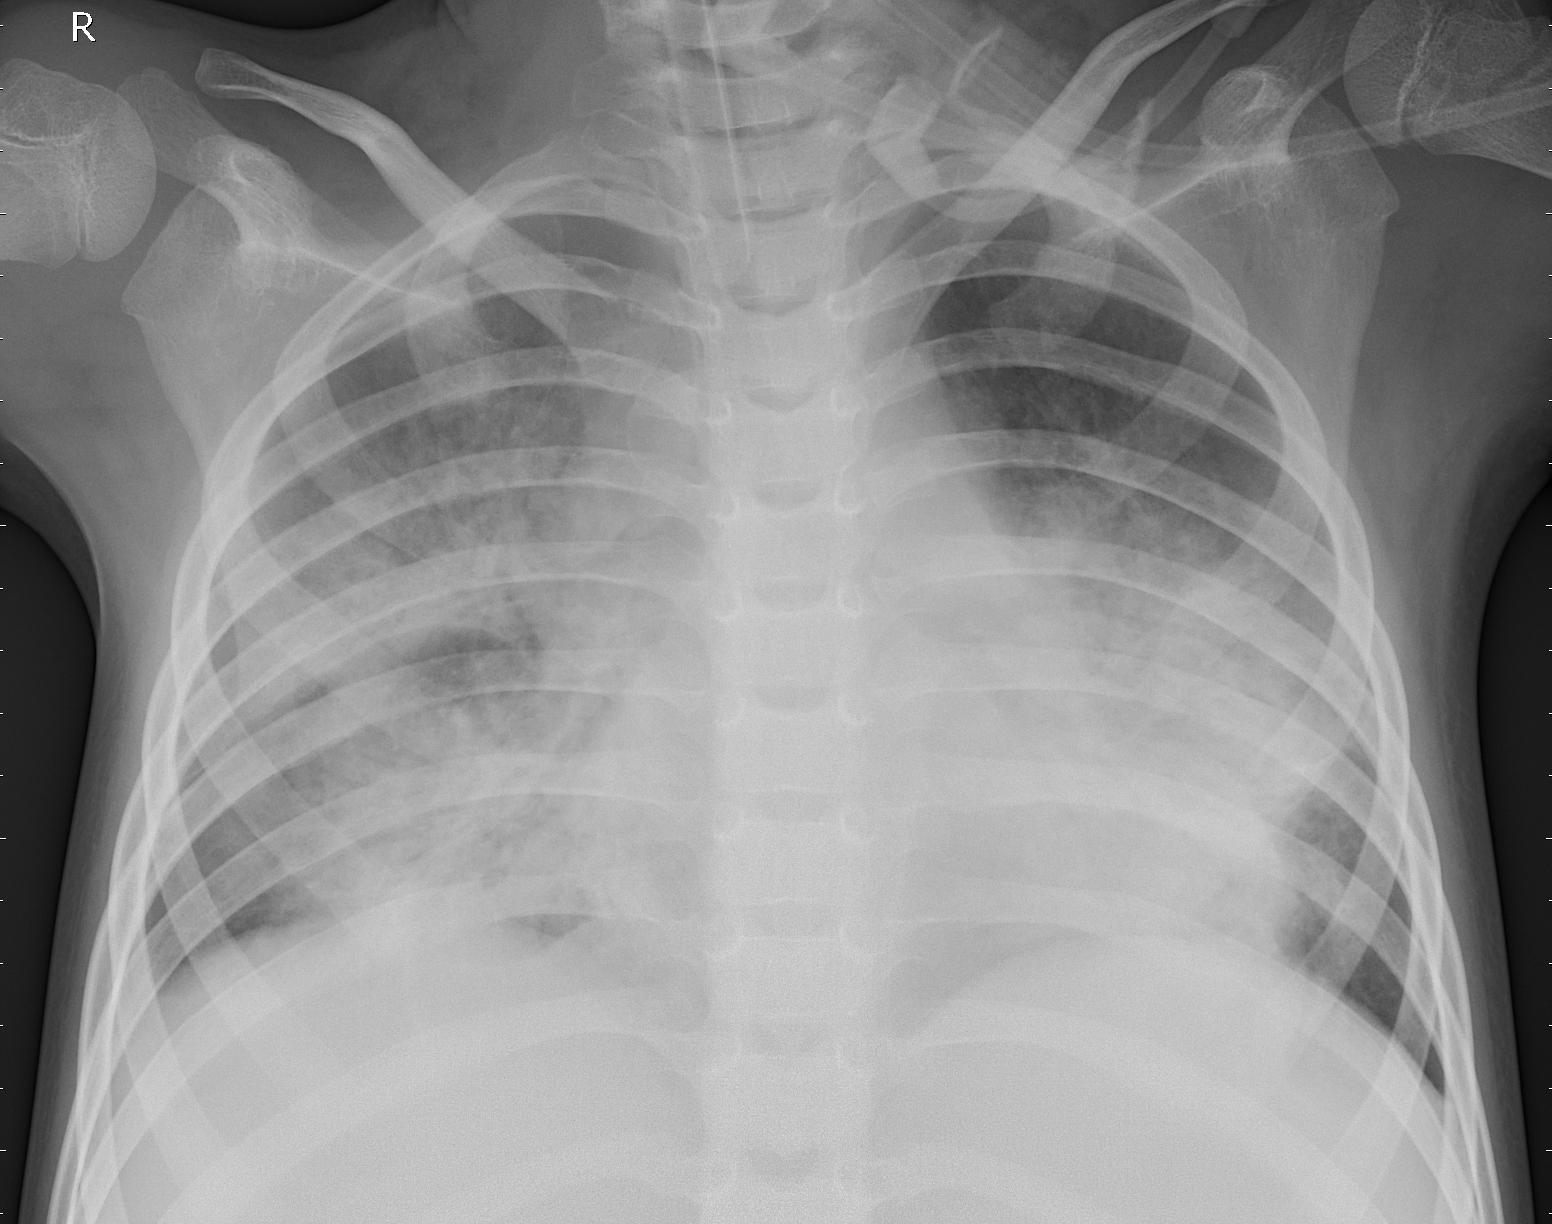
Diagnosis: PNEUMONIA